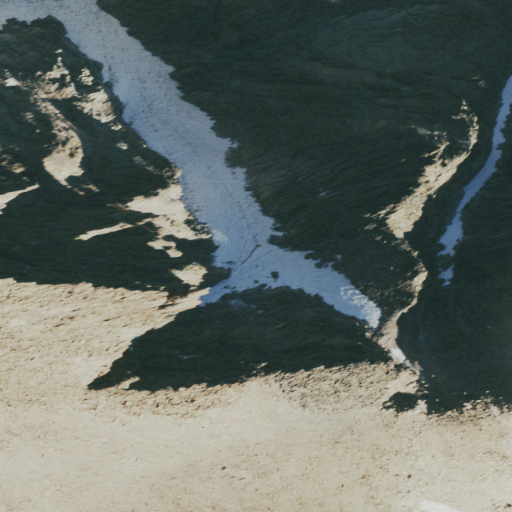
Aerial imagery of cliff(s) in Colorado named Lambs Slide containing barren land, grassland, snow, and shrub